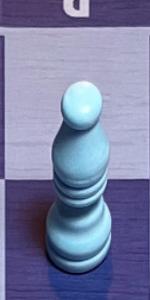
Label: Bishop_White